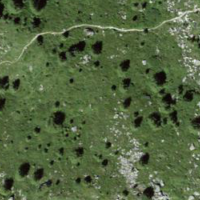
EUNIS habitat code: 26
Species observed at this site:
Dryas octopetala